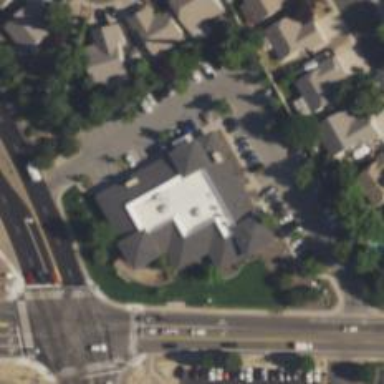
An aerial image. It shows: Clinic.